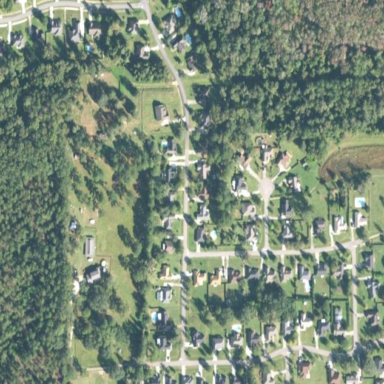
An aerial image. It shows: Residential area consisting of single-family homes.